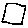
Label: square